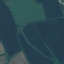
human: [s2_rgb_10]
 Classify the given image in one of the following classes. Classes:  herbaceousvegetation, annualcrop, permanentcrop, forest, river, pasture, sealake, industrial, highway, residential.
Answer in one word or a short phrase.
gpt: AnnualCrop